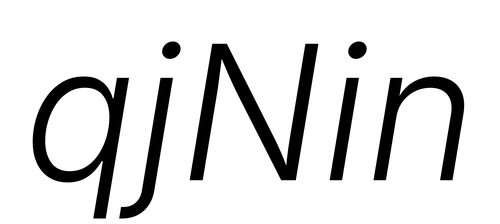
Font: Inter-Italic_Light_Italic